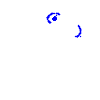
Particle: electron